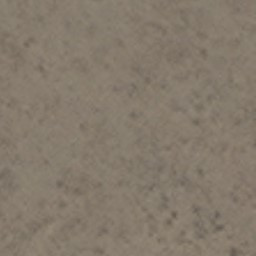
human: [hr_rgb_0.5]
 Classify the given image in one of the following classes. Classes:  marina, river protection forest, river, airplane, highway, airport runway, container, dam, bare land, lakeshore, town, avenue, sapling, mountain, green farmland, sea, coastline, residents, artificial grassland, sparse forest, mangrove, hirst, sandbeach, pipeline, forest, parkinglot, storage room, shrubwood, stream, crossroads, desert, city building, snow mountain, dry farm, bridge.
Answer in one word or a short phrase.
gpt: bare land